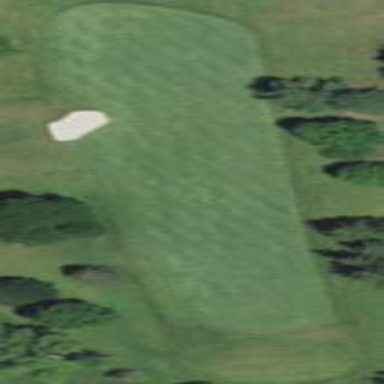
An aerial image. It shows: Golf fairway surrounded by grass.